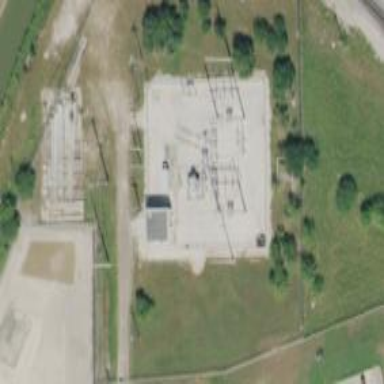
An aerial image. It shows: Distribution level power substation enclosed by fence.